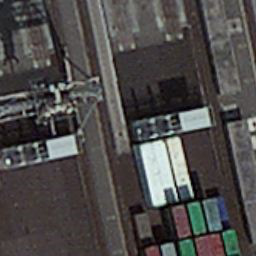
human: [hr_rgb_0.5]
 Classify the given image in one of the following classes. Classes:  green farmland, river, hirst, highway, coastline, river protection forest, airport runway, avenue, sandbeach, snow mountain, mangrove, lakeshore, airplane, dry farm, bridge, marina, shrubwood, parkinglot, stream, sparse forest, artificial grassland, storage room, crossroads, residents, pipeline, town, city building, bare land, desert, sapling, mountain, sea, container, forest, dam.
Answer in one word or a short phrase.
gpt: container